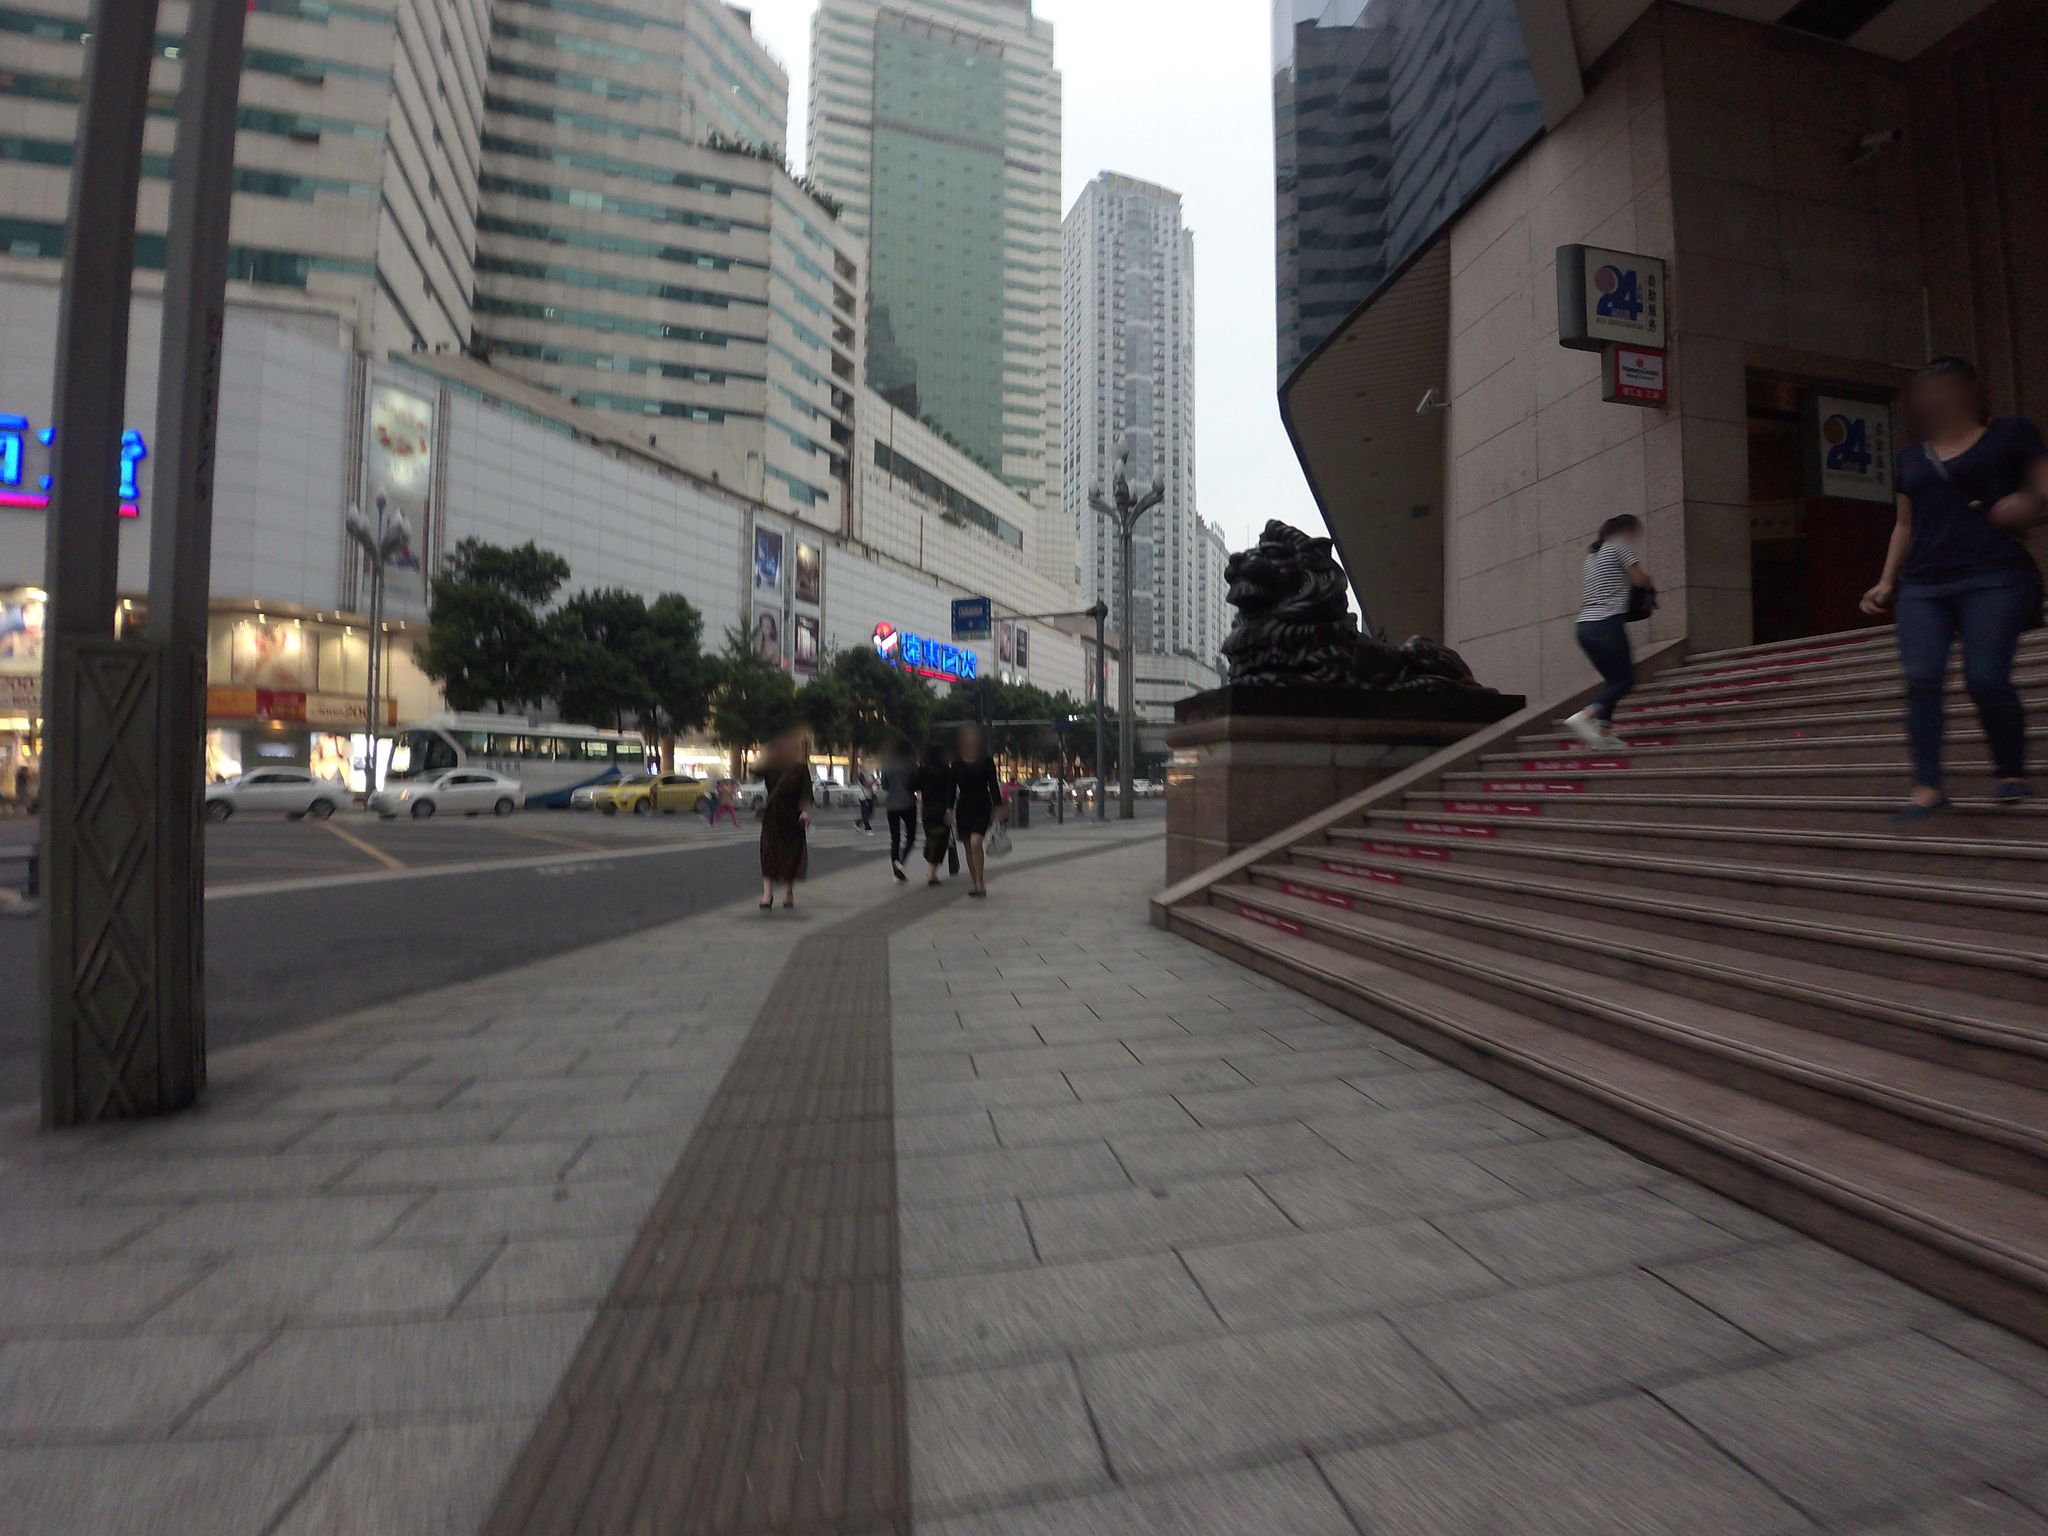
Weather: clear
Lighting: day
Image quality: good
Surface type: walking surface
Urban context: urban centre
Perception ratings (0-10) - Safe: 4.12, Lively: 8.64, Beautiful: 6.73, Boring: 0.77, Depressing: 5.82, Wealthy: 7.61